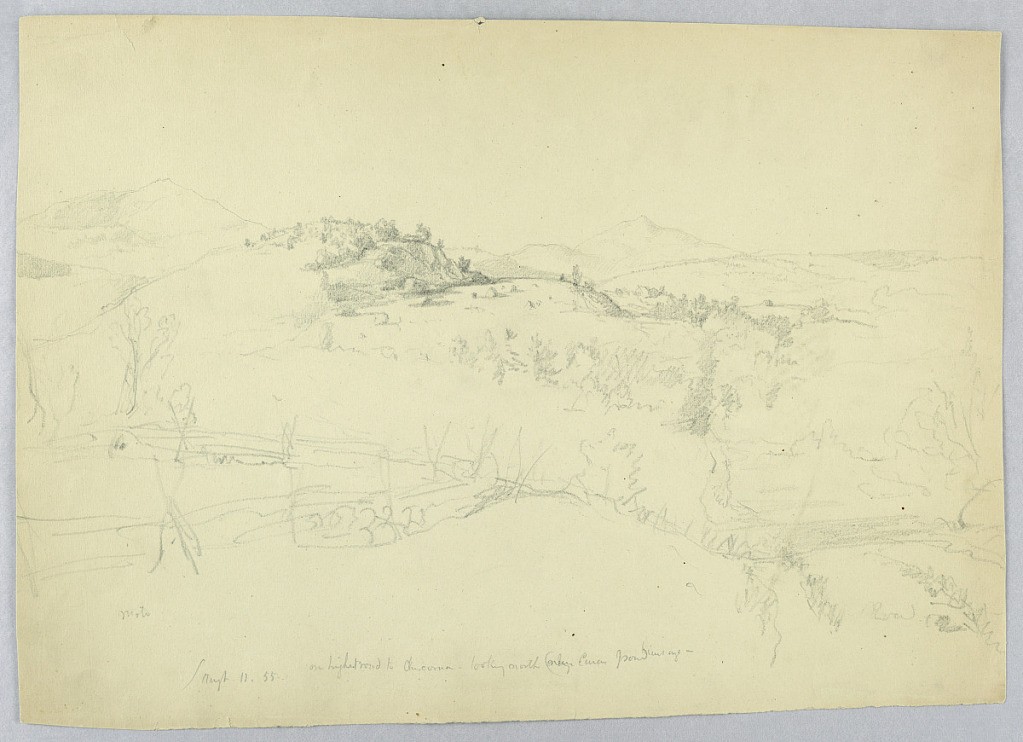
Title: On Highest Road to Chocorua, Looking North, Near Canas Pond
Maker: Daniel Huntington, American, 1816–1906
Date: August 11, 1855
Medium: Graphite on pale green paper
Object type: Drawing
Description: Foreground, very hilly fenced pasture, a rocky hill beyond with two mountains in the distance. Mt. Kearsarge, toward right, identified.